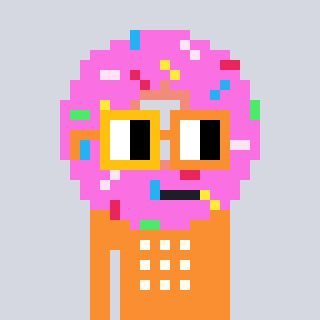
a pixel art character with square yellow and orange glasses, a doughnut-shaped head and a orange-colored body on a cool background